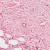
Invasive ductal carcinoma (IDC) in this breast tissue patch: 0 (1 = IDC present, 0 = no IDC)